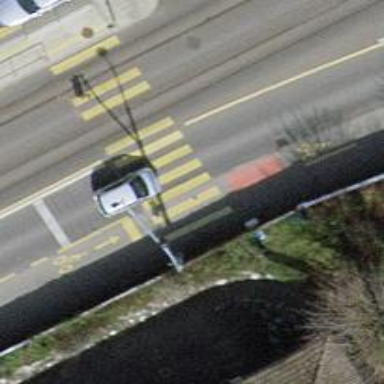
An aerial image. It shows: Crossing with traffic signals.